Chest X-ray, AP view. Patient: 29 years old, sex F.
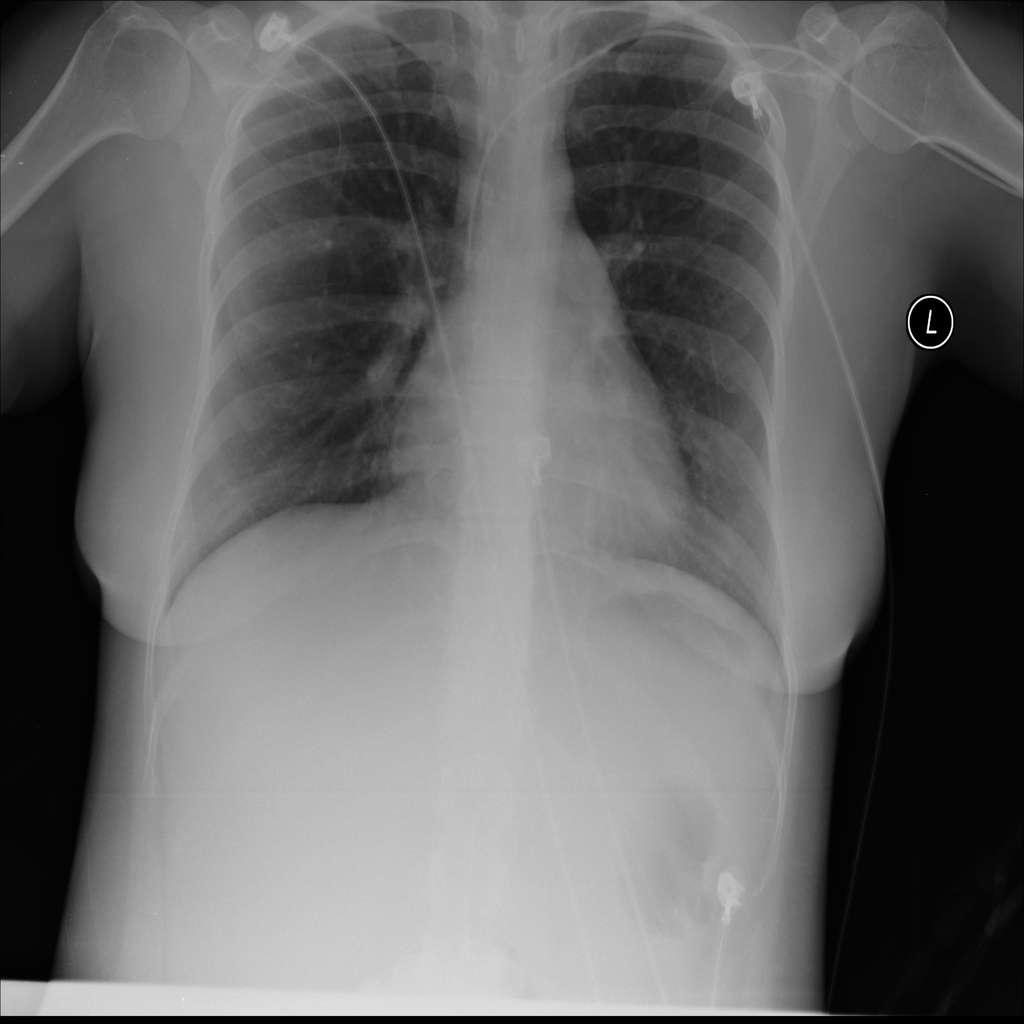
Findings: No Finding